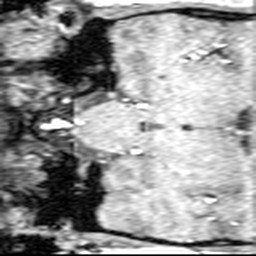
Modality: angio
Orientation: coronal
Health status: ill
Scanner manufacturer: siemens
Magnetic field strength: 1.5 T
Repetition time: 0.039 s
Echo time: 0.00502 s